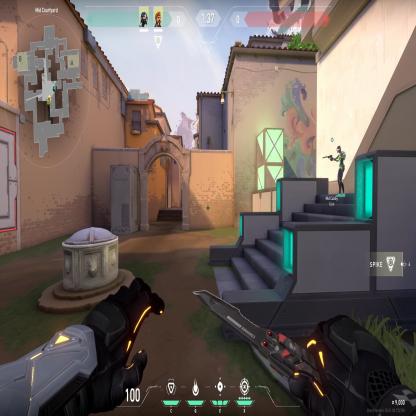
Label: teammate